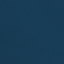
Land use / land cover: SeaLake